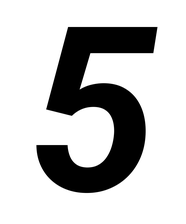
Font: Roboto-Italic_Bold_Italic